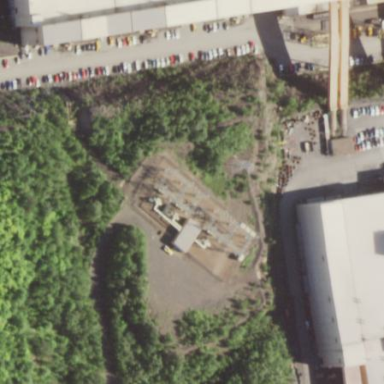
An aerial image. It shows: Industrial substation.